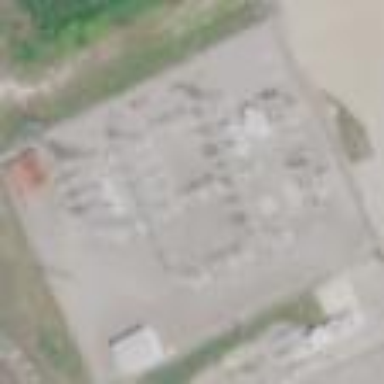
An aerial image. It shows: Industrial substation surrounded by fence.